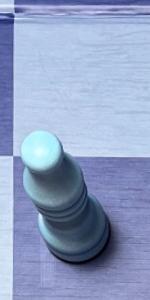
Label: Bishop_White